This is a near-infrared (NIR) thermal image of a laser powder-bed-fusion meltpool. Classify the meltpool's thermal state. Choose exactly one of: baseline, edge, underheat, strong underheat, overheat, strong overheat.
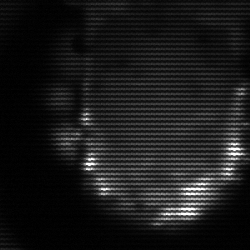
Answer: baseline